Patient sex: F
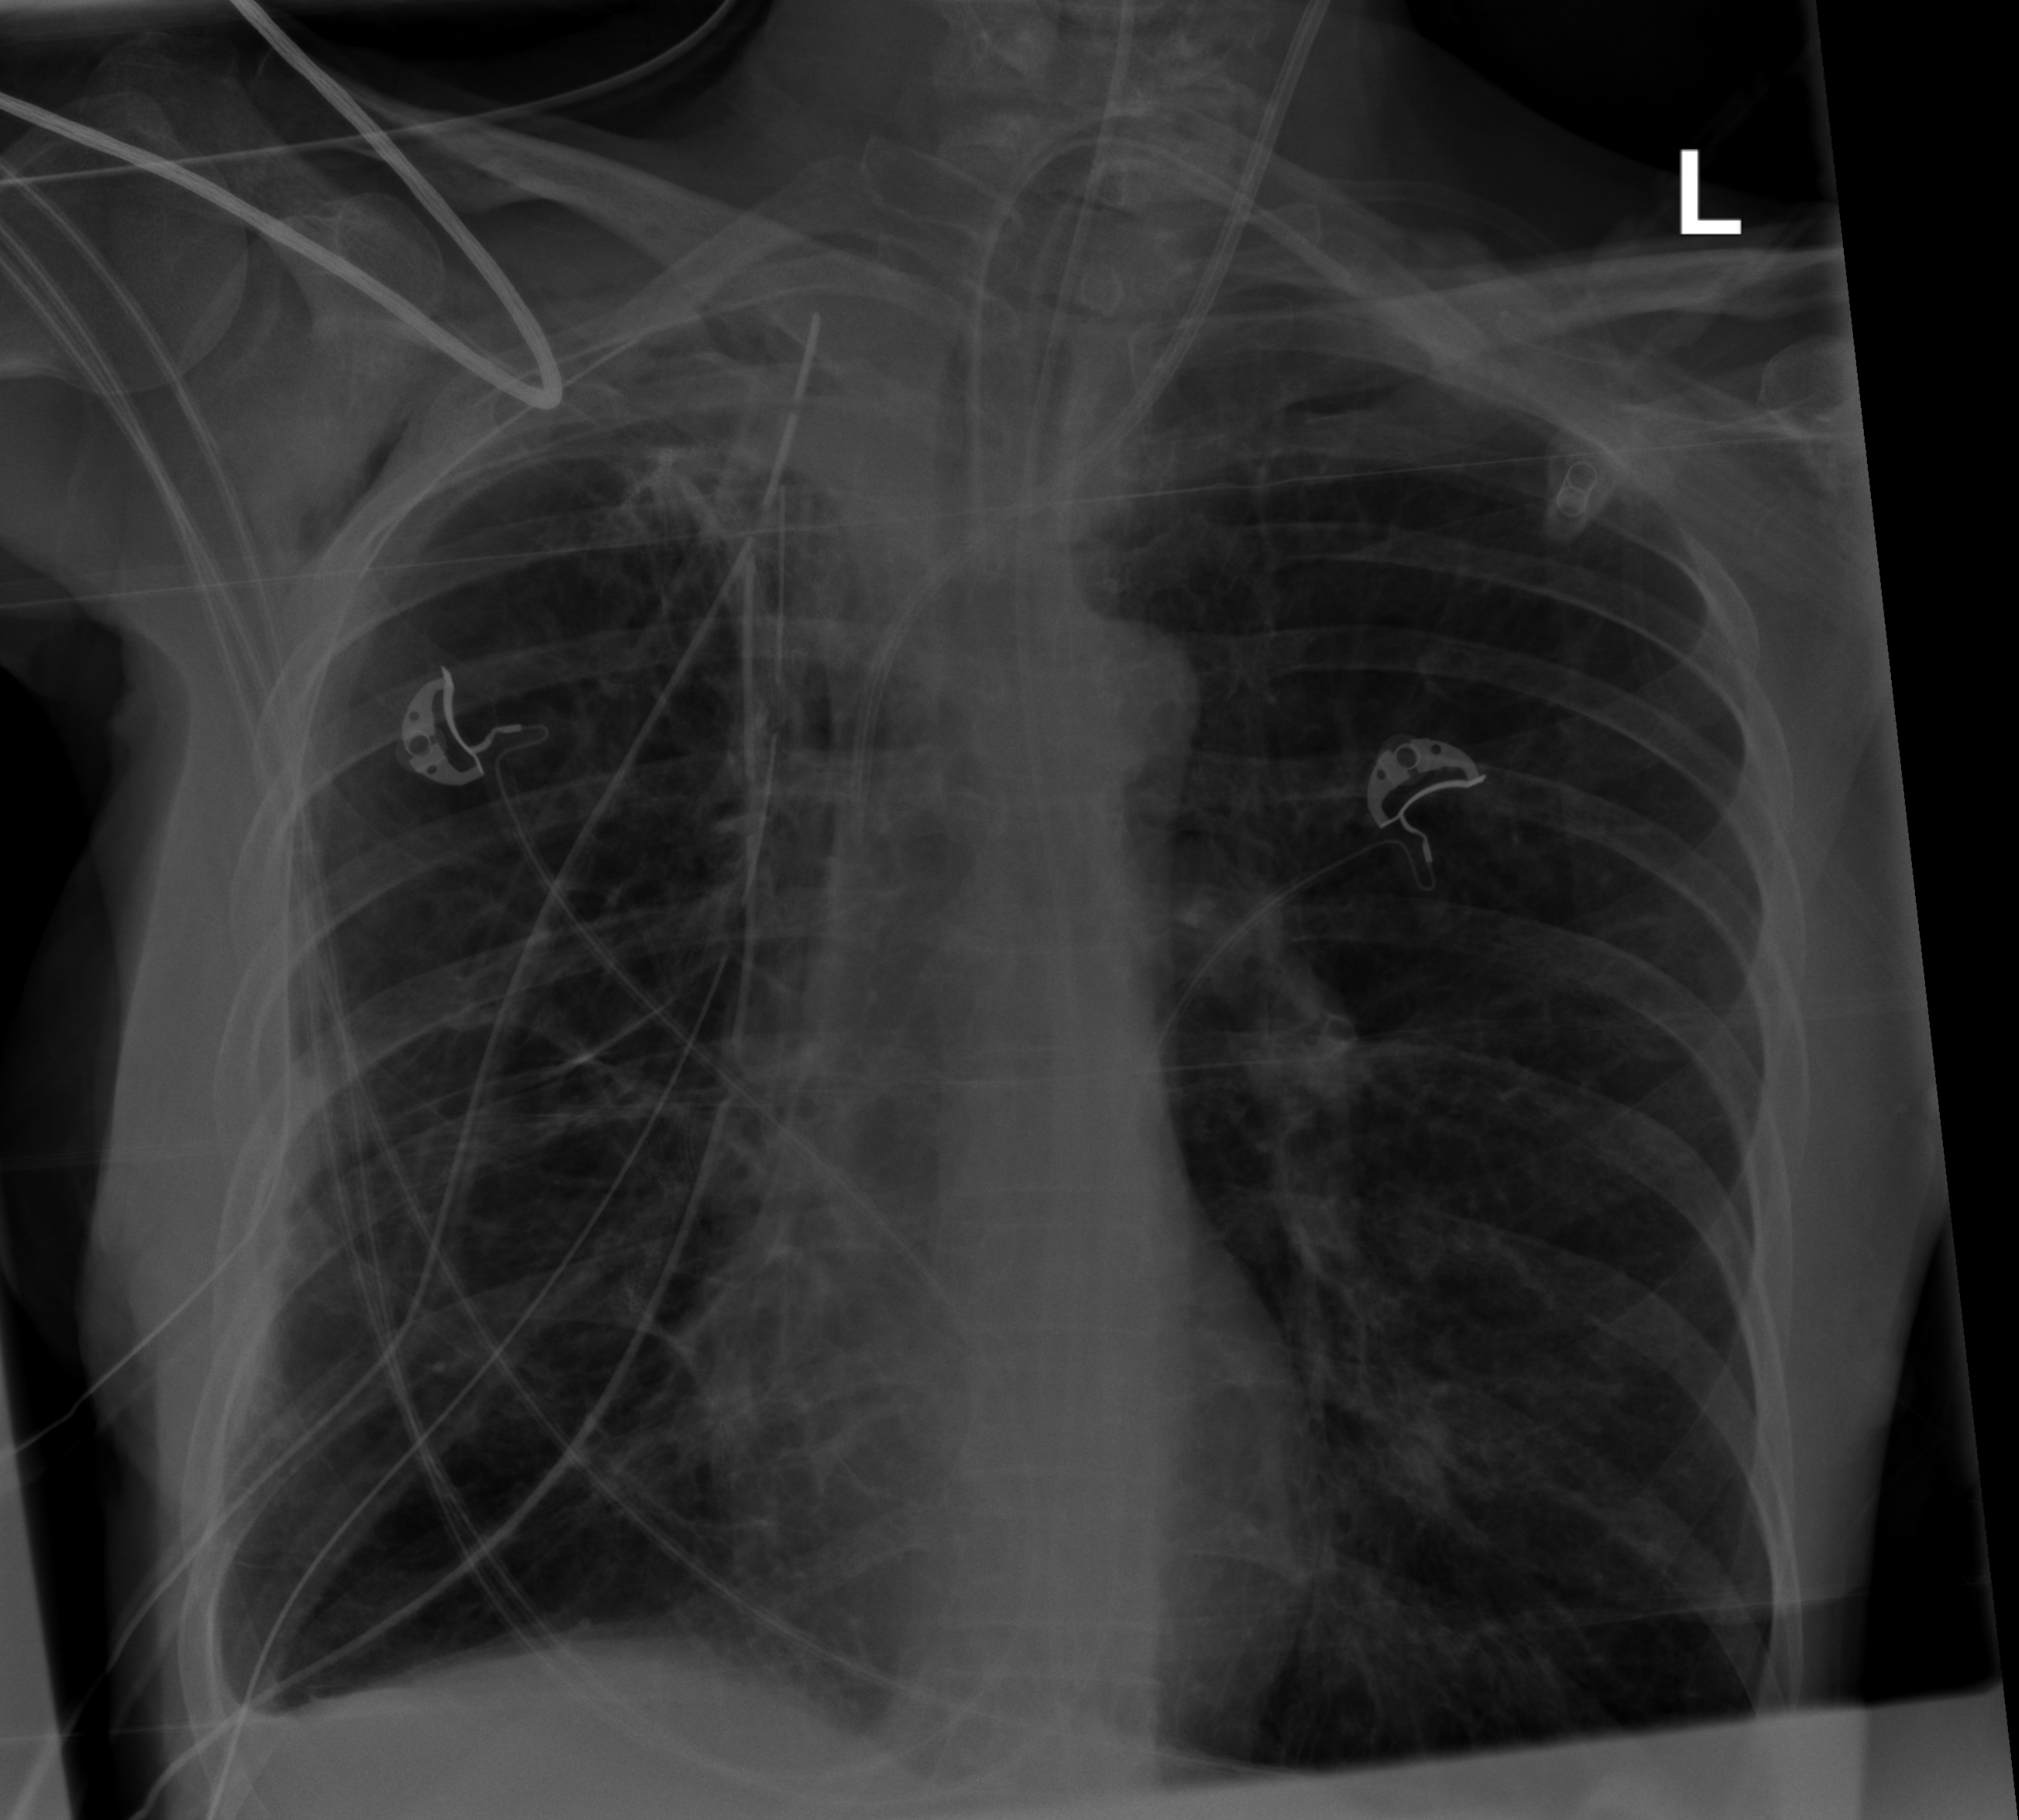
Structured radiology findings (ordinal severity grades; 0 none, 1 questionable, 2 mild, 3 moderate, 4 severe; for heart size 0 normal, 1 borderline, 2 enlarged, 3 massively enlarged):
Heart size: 0
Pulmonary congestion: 0
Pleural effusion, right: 2
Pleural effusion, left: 0
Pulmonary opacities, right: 0
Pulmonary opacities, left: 0
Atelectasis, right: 3
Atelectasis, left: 0